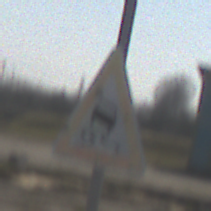
Verkehrszeichen: SchleuderOderRutschgefahr
Umgebung: Outdoor, Suburban
Tageszeit: Midday
Wetter: PartlyCloudy
Licht: Natural
Jahreszeit: NotSpecified
Kontrast: HighContrast